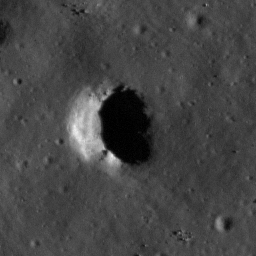
Pit: Copernicus 16
Host crater: Copernicus
Host type: impact_melt
Lunar coordinates: latitude 9.484, longitude 340.162